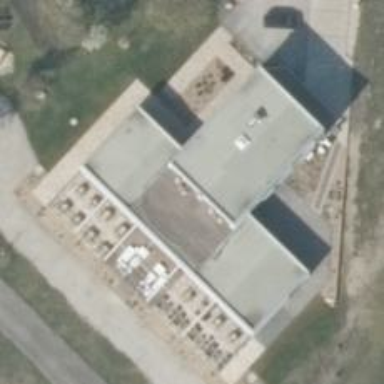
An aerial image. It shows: Restaurant.